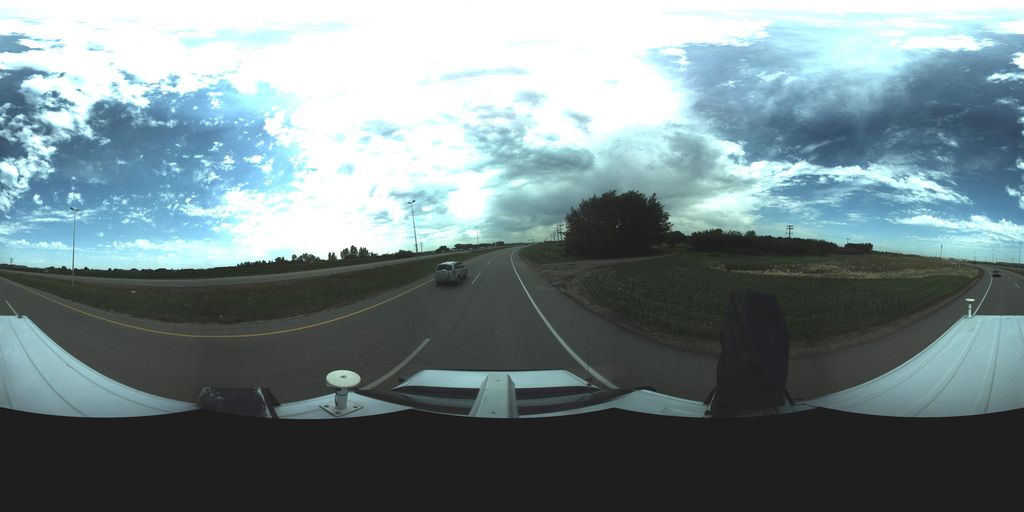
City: saskatoon